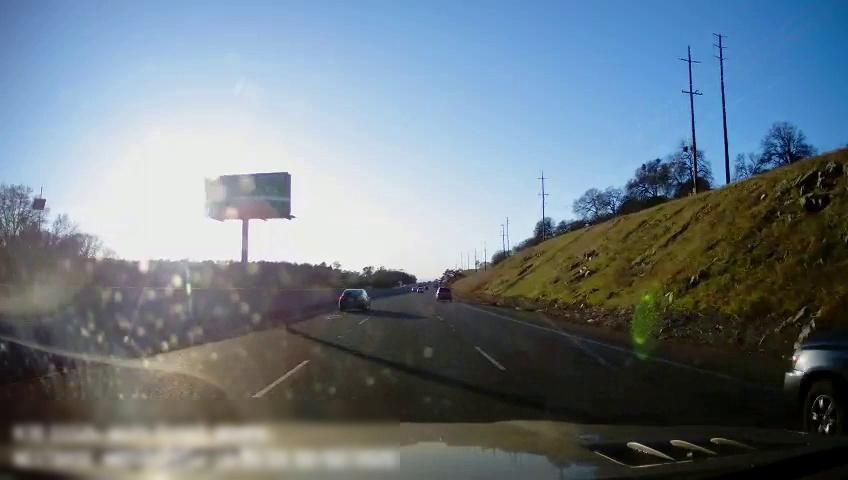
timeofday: Day
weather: Sunny
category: Drivable Space
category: Vehicles | Car
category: Vehicles | Car
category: Vehicles | Car
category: Lanes | Alternate Lane
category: Lanes | Current Lane
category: Lanes | Current Lane
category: Lanes | Alternate Lane